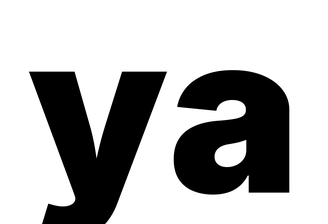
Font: Inter_Black